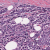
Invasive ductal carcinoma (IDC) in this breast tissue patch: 1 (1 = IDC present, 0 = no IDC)